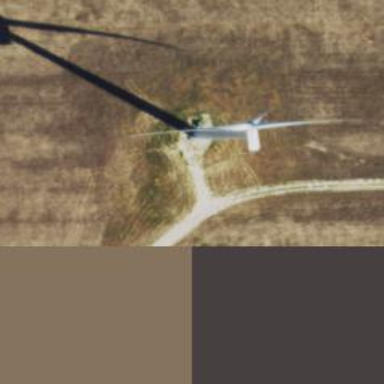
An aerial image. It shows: Wind generator using wind turbines of horizontal axis.